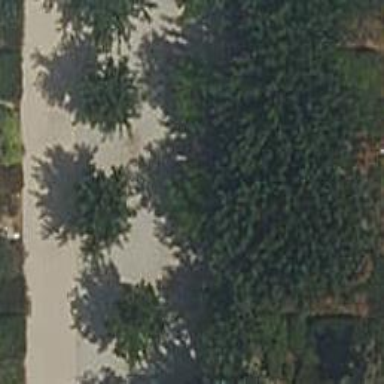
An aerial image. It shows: Single tag "natural: tree."